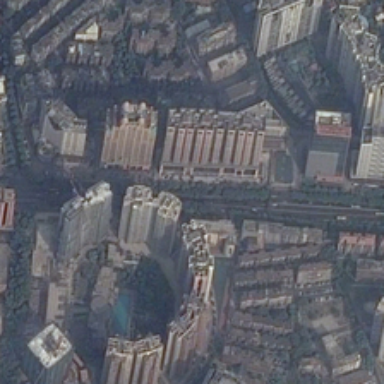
The circular commercial is opposite to some high rise buildings on either side of the road .